Question: So i'm trying to add an image to my JFrame and i'm getting  I'm using BorderLayout.PAGE_START but i don't want the grey background. Is there a way to "remove" that background or do it with another Layout and get the result that I want?
*I'm also going to add some images to the bottom of the frame so I will also not want to have a grey background there too.
edited:
this is my code:
'''
private JFrame getCreatedFrame(){
JFrame frame = new JFrame("test");
frame.setDefaultCloseOperation(JFrame.EXIT_ON_CLOSE);
frame.setSize(screenSize);
frame.setLocationRelativeTo(null);
JFrame.setDefaultLookAndFeelDecorated(true);
//set icon image
String imgName = "images/domino.png";
URL imageURL = getClass().getResource(imgName);
if (imageURL != null) {
icon = new ImageIcon(imageURL);
}
frame.setIconImage(icon.getImage());
//set background image
imgName = "images/background.jpg";
imageURL = getClass().getResource(imgName);
if (imageURL != null) {
icon = new ImageIcon(imageURL);
}
JLabel background=new JLabel(icon);
frame.add(background);
return frame;
}
public void start() {
short version=0,choice=0;
JFrame frame=getCreatedFrame();
//set welcome image
String imgName = "images/welcome.png";
URL imageURL = getClass().getResource(imgName);
if (imageURL != null) {
icon = new ImageIcon(imageURL);
}
JLabel welcome=new JLabel(icon);
frame.add(welcome,BorderLayout.PAGE_START);
frame.setVisible(true);
}
'''
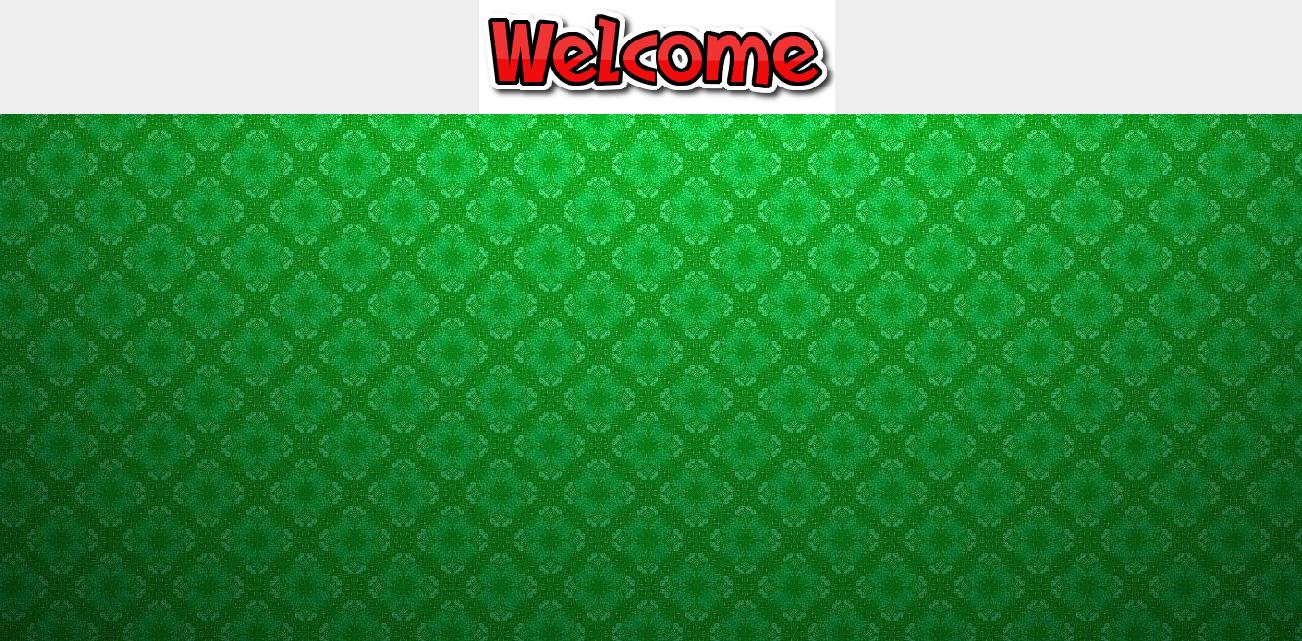
Answer: Suggestions:
- - - - 'paintComponent(...)'-
For example, something like:
'''
import java.awt.FlowLayout;
import java.awt.Image;
import java.io.IOException;
import java.net.URL;
import javax.imageio.ImageIO;
import javax.swing.*;
@SuppressWarnings("serial")
public class WelcomePanel extends JPanel {
public WelcomePanel(Image backGround, Image foreGround) {
JLabel backGroundLabel = new JLabel(new ImageIcon(backGround));
JLabel foreGroundLabel = new JLabel(new ImageIcon(foreGround));
// if you want the welcome image away from the edge, then give
// backGroundLabel an empty border with appropriate insets. For example:
// backGroundLabel.setBorder(BorderFactory.createEmptyBorder(5, 5, 5, 5));
backGroundLabel.setLayout(new FlowLayout());
backGroundLabel.add(foreGroundLabel);
}
private static void createAndShowGui() {
String backImgName = "images/domino.png";
String foreImgName = "images/welcome.png";
URL backImageURL = WelcomePanel.class.getResource(backImgName);
URL foreImageURL = WelcomePanel.class.getResource(foreImgName);
Image backGroundImg = null;
Image foreGroundImg = null;
if (backImageURL != null && foreImageURL != null) {
try {
backGroundImg = ImageIO.read(backImageURL);
foreGroundImg = ImageIO.read(foreImageURL);
} catch (IOException e) {
e.printStackTrace();
System.exit(-1);
}
}
WelcomePanel mainPanel = new WelcomePanel(backGroundImg, foreGroundImg);
// or perhaps better to use a JDialog
JFrame frame = new JFrame("Image On Image");
frame.setDefaultCloseOperation(JFrame.EXIT_ON_CLOSE);
frame.getContentPane().add(mainPanel);
frame.pack();
frame.setLocationRelativeTo(null);
frame.setVisible(true);
}
public static void main(String[] args) {
SwingUtilities.invokeLater(() -> createAndShowGui());
}
}
'''